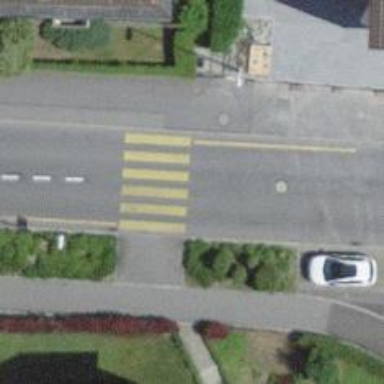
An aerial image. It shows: Zebra crossing on footway.